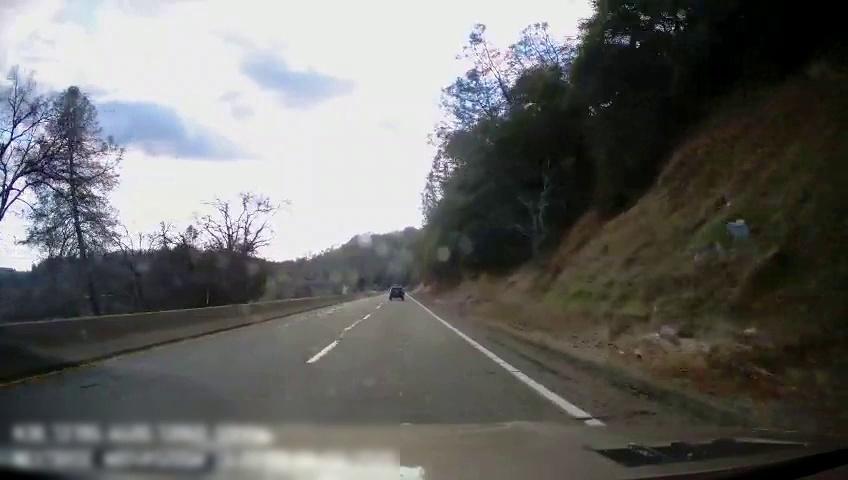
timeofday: Day
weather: Sunny
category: Drivable Space
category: Vehicles | SUV
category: Lanes | Alternate Lane
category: Lanes | Current Lane
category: Lanes | Alternate Lane